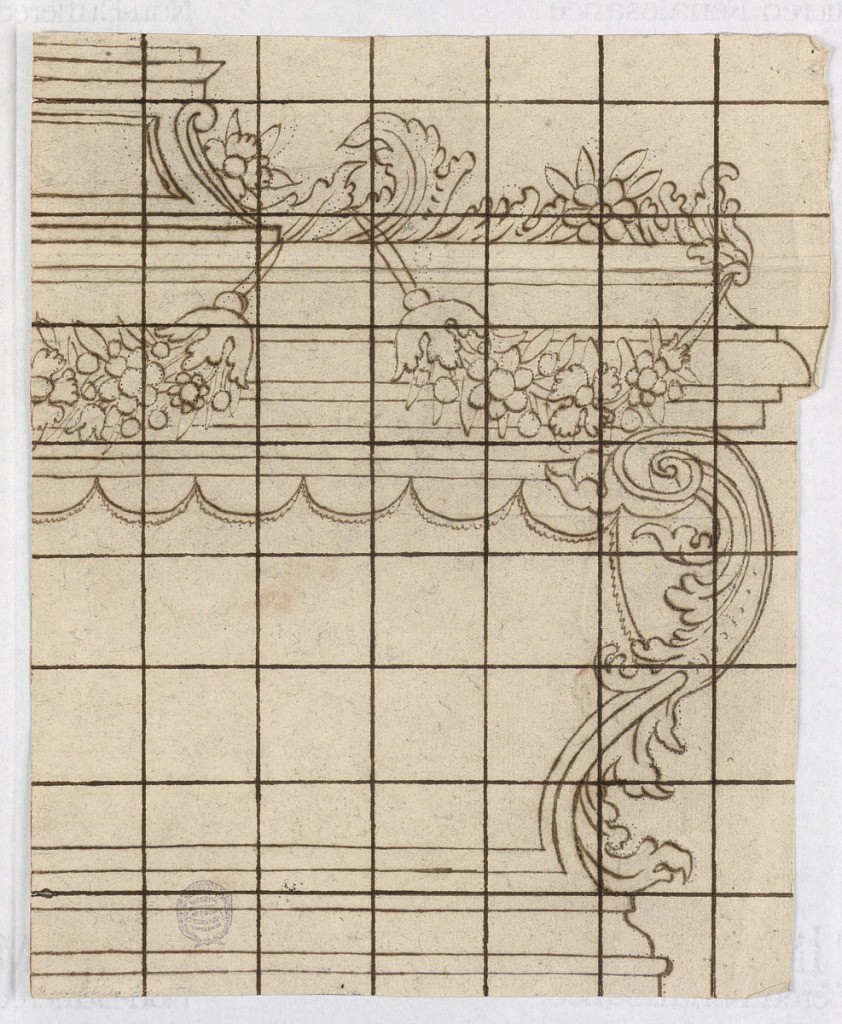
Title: The Right Half of the Elevation of a Reliquary Box
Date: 1850-1870
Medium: Pen and ink on textured brown-gray paper.
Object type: Drawing
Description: The right edge of the frame of the receptacle is carved and partly foliated. Lambrequins are suspended form the inner top edge. The entablature is decorated with festoons and foliated on top. A pedestal rises in the center with the base at the bottom.